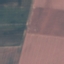
Land use / land cover class: AnnualCrop